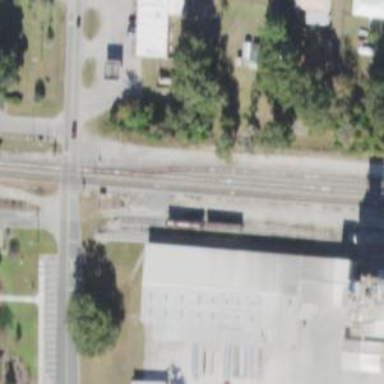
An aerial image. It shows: Railway siding with rails.